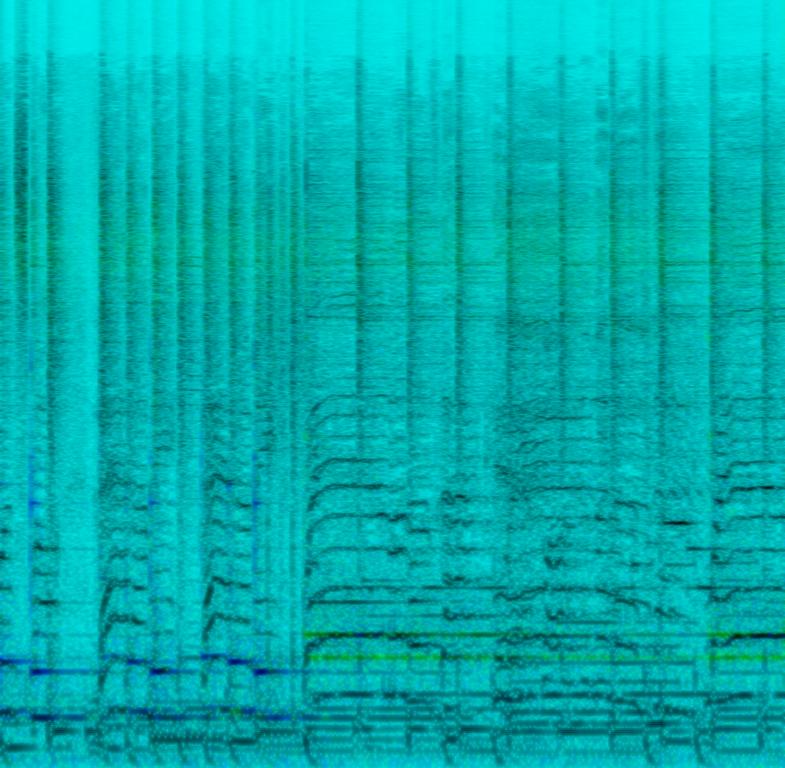
This is a psychedelic rock music piece. There is a male vocalist singing melodically in the lead. The main melody is being played by the keyboard with the backing of the electric guitar and the bass guitar. The rhythmic background consists of a rock acoustic drum beat. The atmosphere is chill and trippy. This piece could be used in the soundtrack of a drama movie or a TV series that has scenes of hallucinogenic trip sequences. It could also be playing in the background at a hippie coffee shop.